Question: I define a panel have 2 items look like <URL>
'''
Ext.define('Example', {
extend: 'Ext.panel.Panel',
border: false,
alias: 'widget.example',
items: [{
fieldLabel: 'Age',
name: 'age',
xtype: 'numberfield',
minValue: 0,
maxValue: 100
}, {
xtype: 'timefield',
fieldLabel: 'Time',
name: 'time',
minValue: '8:00am',
maxValue: '6:00pm'
}]
});
'''
And i using that in another form. If that form hasn't layout then that's correct. But if i using layout like
'''
Ext.create('Ext.form.Panel', {
title: 'Simple Form',
bodyPadding: 5,
width: 350,
url: 'save-form.php',
layout: 'anchor',
defaults: {
anchor: '100%'
},
defaultType: 'textfield',
items: [{
fieldLabel: 'First Name',
name: 'first',
allowBlank: false
},{
xtype: 'example'
}],
renderTo: Ext.getBody()
});
'''
that's fail look like (width of items in 'example' not inheritance layout parent)

How to make items of 'example' inheritance layout parent. Thanks
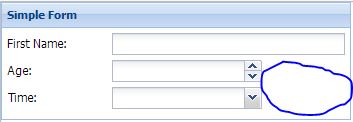
Answer: Extend the defaults:
'''
defaults: {
anchor: '100%',
layout: 'anchor',
defaults: {anchor: '100%'}
},
'''
see your <URL>
> that a layout config get only processed on a container and not on
a component because a component don't has childs